Interaction volume radius: 10 \u00c5
Interaction volume height: 35 \u00c5
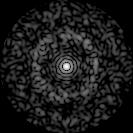
Disorder parameter: 0.8268